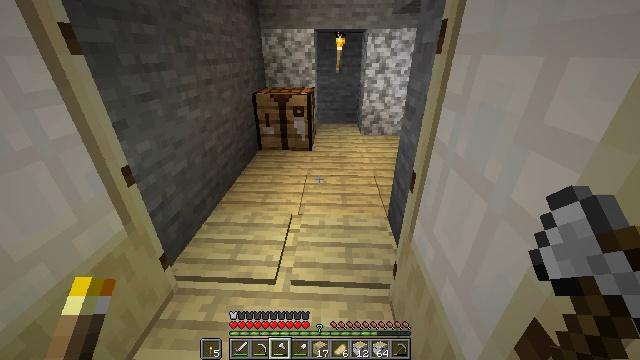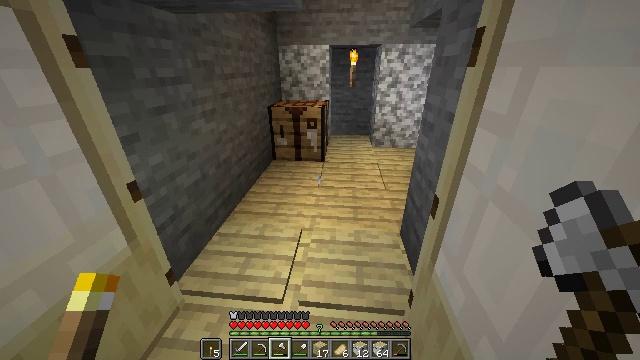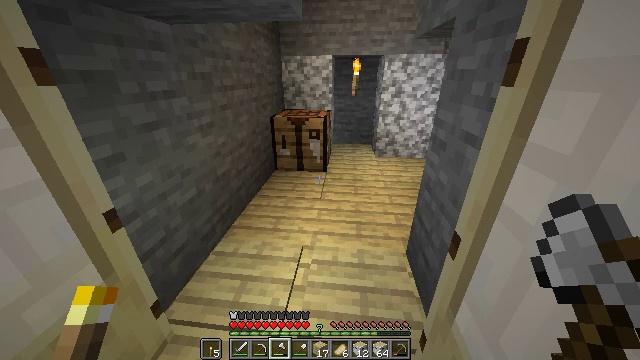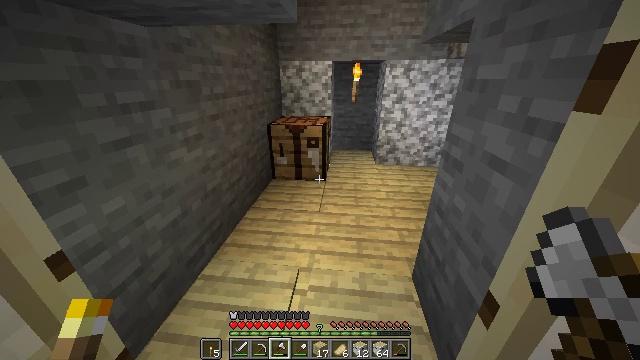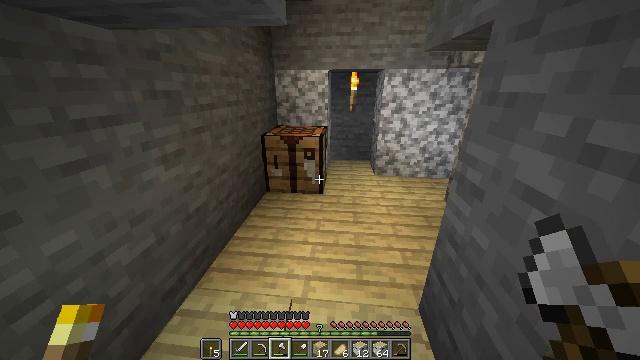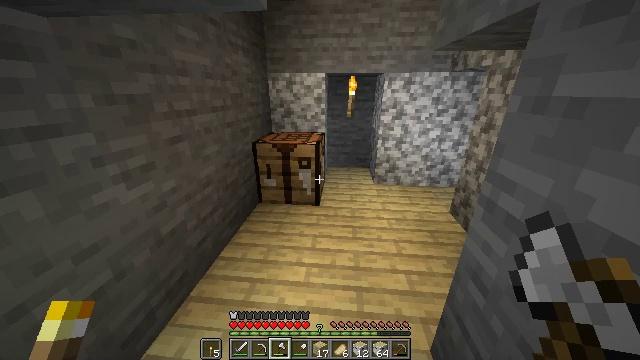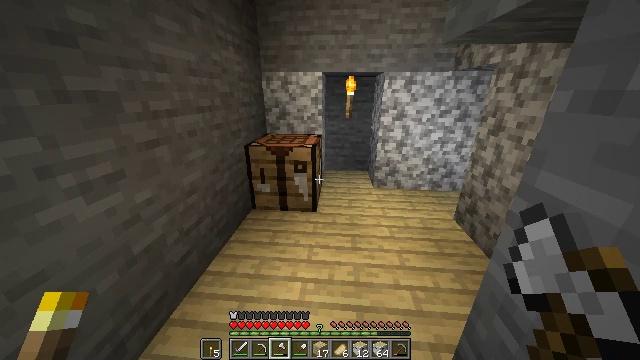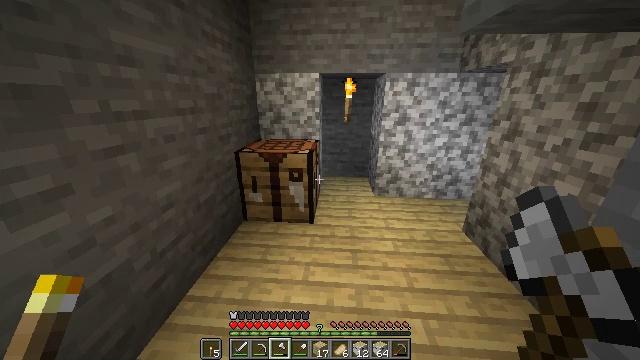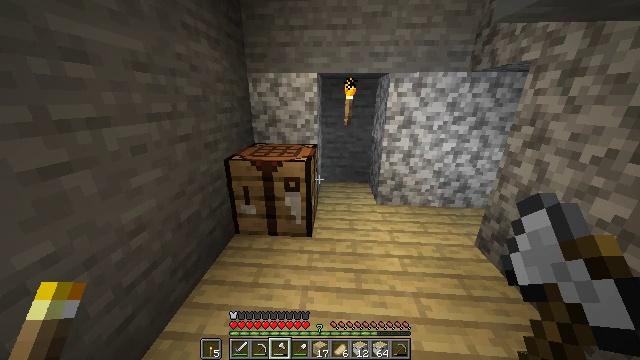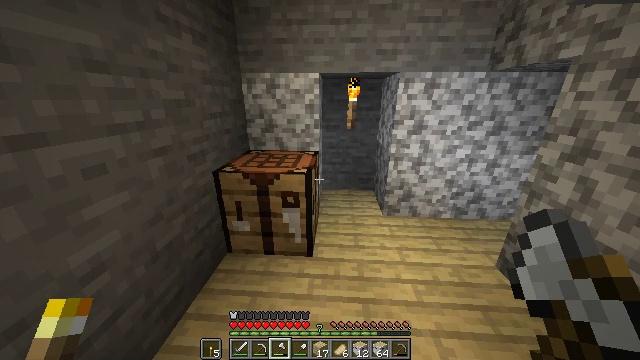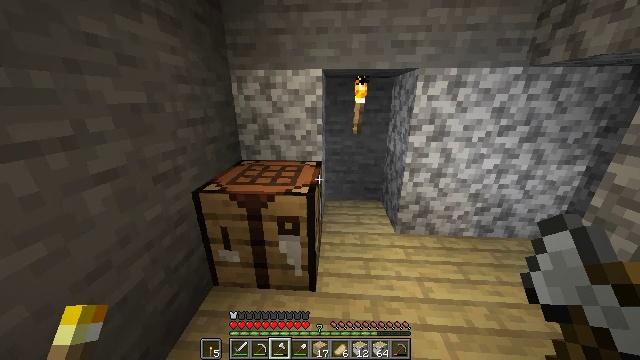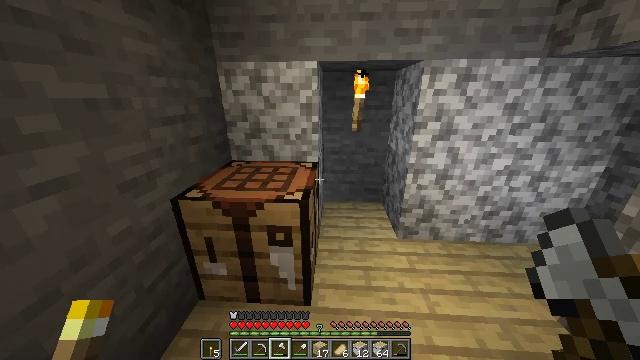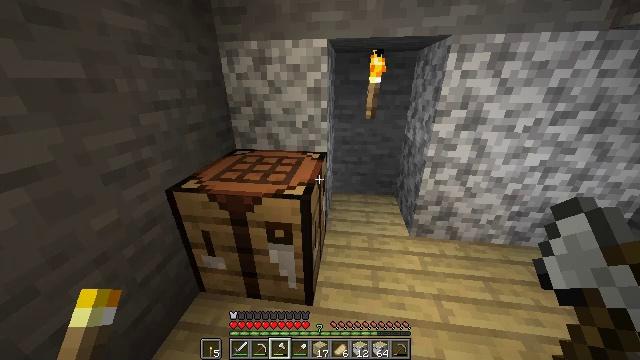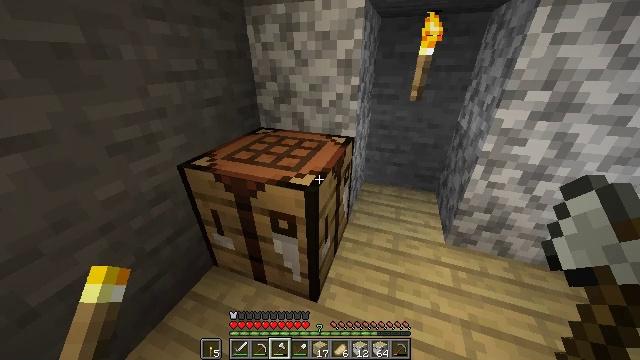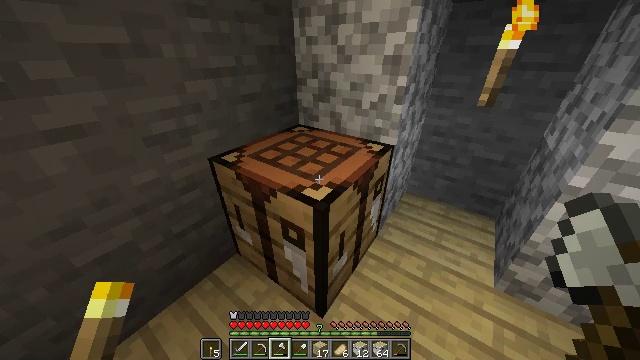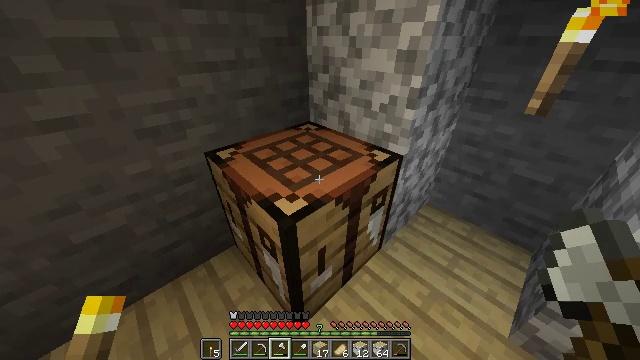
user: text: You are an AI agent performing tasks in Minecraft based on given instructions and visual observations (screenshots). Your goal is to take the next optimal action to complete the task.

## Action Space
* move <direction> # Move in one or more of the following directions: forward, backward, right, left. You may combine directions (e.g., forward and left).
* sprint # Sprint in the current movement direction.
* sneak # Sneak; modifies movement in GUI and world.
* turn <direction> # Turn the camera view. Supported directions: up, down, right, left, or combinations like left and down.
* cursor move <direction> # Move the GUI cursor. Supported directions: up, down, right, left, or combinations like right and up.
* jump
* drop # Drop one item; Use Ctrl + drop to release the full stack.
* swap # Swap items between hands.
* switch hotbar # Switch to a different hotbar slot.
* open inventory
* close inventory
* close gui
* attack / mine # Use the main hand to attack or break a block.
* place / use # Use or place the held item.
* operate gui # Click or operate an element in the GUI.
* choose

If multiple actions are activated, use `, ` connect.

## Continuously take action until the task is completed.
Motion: motion action
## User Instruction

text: Craft a birch trapdoor.
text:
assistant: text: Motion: move forward, sprint, turn left and up
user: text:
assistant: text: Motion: move forward, sprint, turn up
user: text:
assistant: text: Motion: move forward, sprint
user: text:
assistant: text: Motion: move forward, sprint, turn up
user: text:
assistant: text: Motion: move forward, sprint
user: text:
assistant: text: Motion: move forward, sprint
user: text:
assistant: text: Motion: move forward, sprint, turn up
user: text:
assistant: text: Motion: move forward, sprint
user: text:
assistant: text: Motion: move forward, sprint
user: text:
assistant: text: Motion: move forward, sprint
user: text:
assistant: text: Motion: move forward and move right, sprint
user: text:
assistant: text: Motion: move forward and move right, sprint, turn left and down
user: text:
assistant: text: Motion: move forward and move right, sprint, turn left and down
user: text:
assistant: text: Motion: move forward and move right, sprint, turn left and down
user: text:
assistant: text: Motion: move right, turn left and down
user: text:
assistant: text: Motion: move right, turn left and down
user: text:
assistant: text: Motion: turn left, use / place
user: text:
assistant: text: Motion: use / place
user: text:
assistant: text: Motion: use / place
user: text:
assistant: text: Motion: use / place
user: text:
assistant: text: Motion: turn left
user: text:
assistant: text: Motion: open gui
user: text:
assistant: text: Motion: no_op
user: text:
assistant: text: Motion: no_op
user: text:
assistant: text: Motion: no_op
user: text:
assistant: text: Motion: no_op
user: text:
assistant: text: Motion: no_op
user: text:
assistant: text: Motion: cursor move left
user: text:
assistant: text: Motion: cursor move left
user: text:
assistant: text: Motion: cursor move left